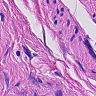
Metastatic tissue present: no